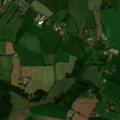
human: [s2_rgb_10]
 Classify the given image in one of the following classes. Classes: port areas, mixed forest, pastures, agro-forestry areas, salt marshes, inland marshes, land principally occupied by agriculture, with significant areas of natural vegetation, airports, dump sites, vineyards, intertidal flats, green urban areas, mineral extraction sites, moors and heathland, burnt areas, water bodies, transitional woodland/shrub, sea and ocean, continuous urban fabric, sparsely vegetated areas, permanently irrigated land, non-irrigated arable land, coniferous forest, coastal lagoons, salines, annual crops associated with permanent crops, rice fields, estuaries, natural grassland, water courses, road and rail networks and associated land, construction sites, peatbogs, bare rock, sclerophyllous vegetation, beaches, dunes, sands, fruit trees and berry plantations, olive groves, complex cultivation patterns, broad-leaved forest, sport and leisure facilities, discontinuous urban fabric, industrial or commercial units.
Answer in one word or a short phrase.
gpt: pastures